Field crop: maize
Growth stage: 2
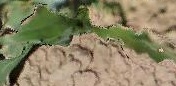
Species: maize